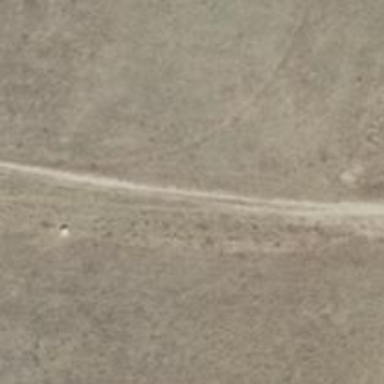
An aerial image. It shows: Path on the ground.